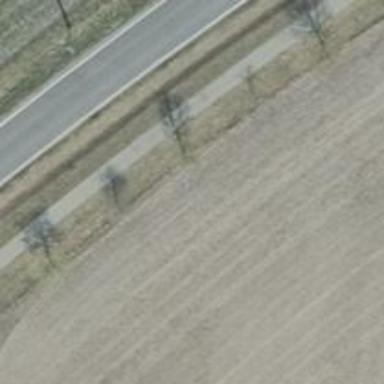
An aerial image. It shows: Row of trees in natural setting.